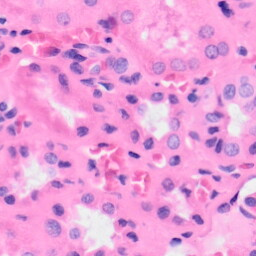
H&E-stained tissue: Kidney